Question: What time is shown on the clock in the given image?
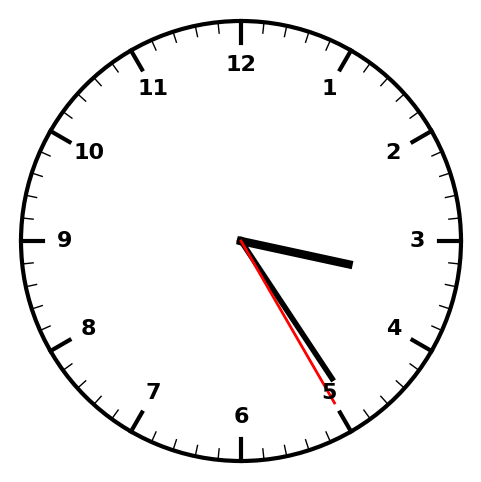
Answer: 03:24:25